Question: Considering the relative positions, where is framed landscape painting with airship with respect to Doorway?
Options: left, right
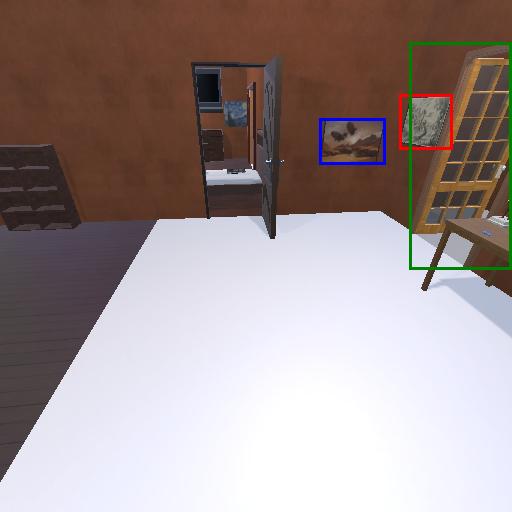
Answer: left